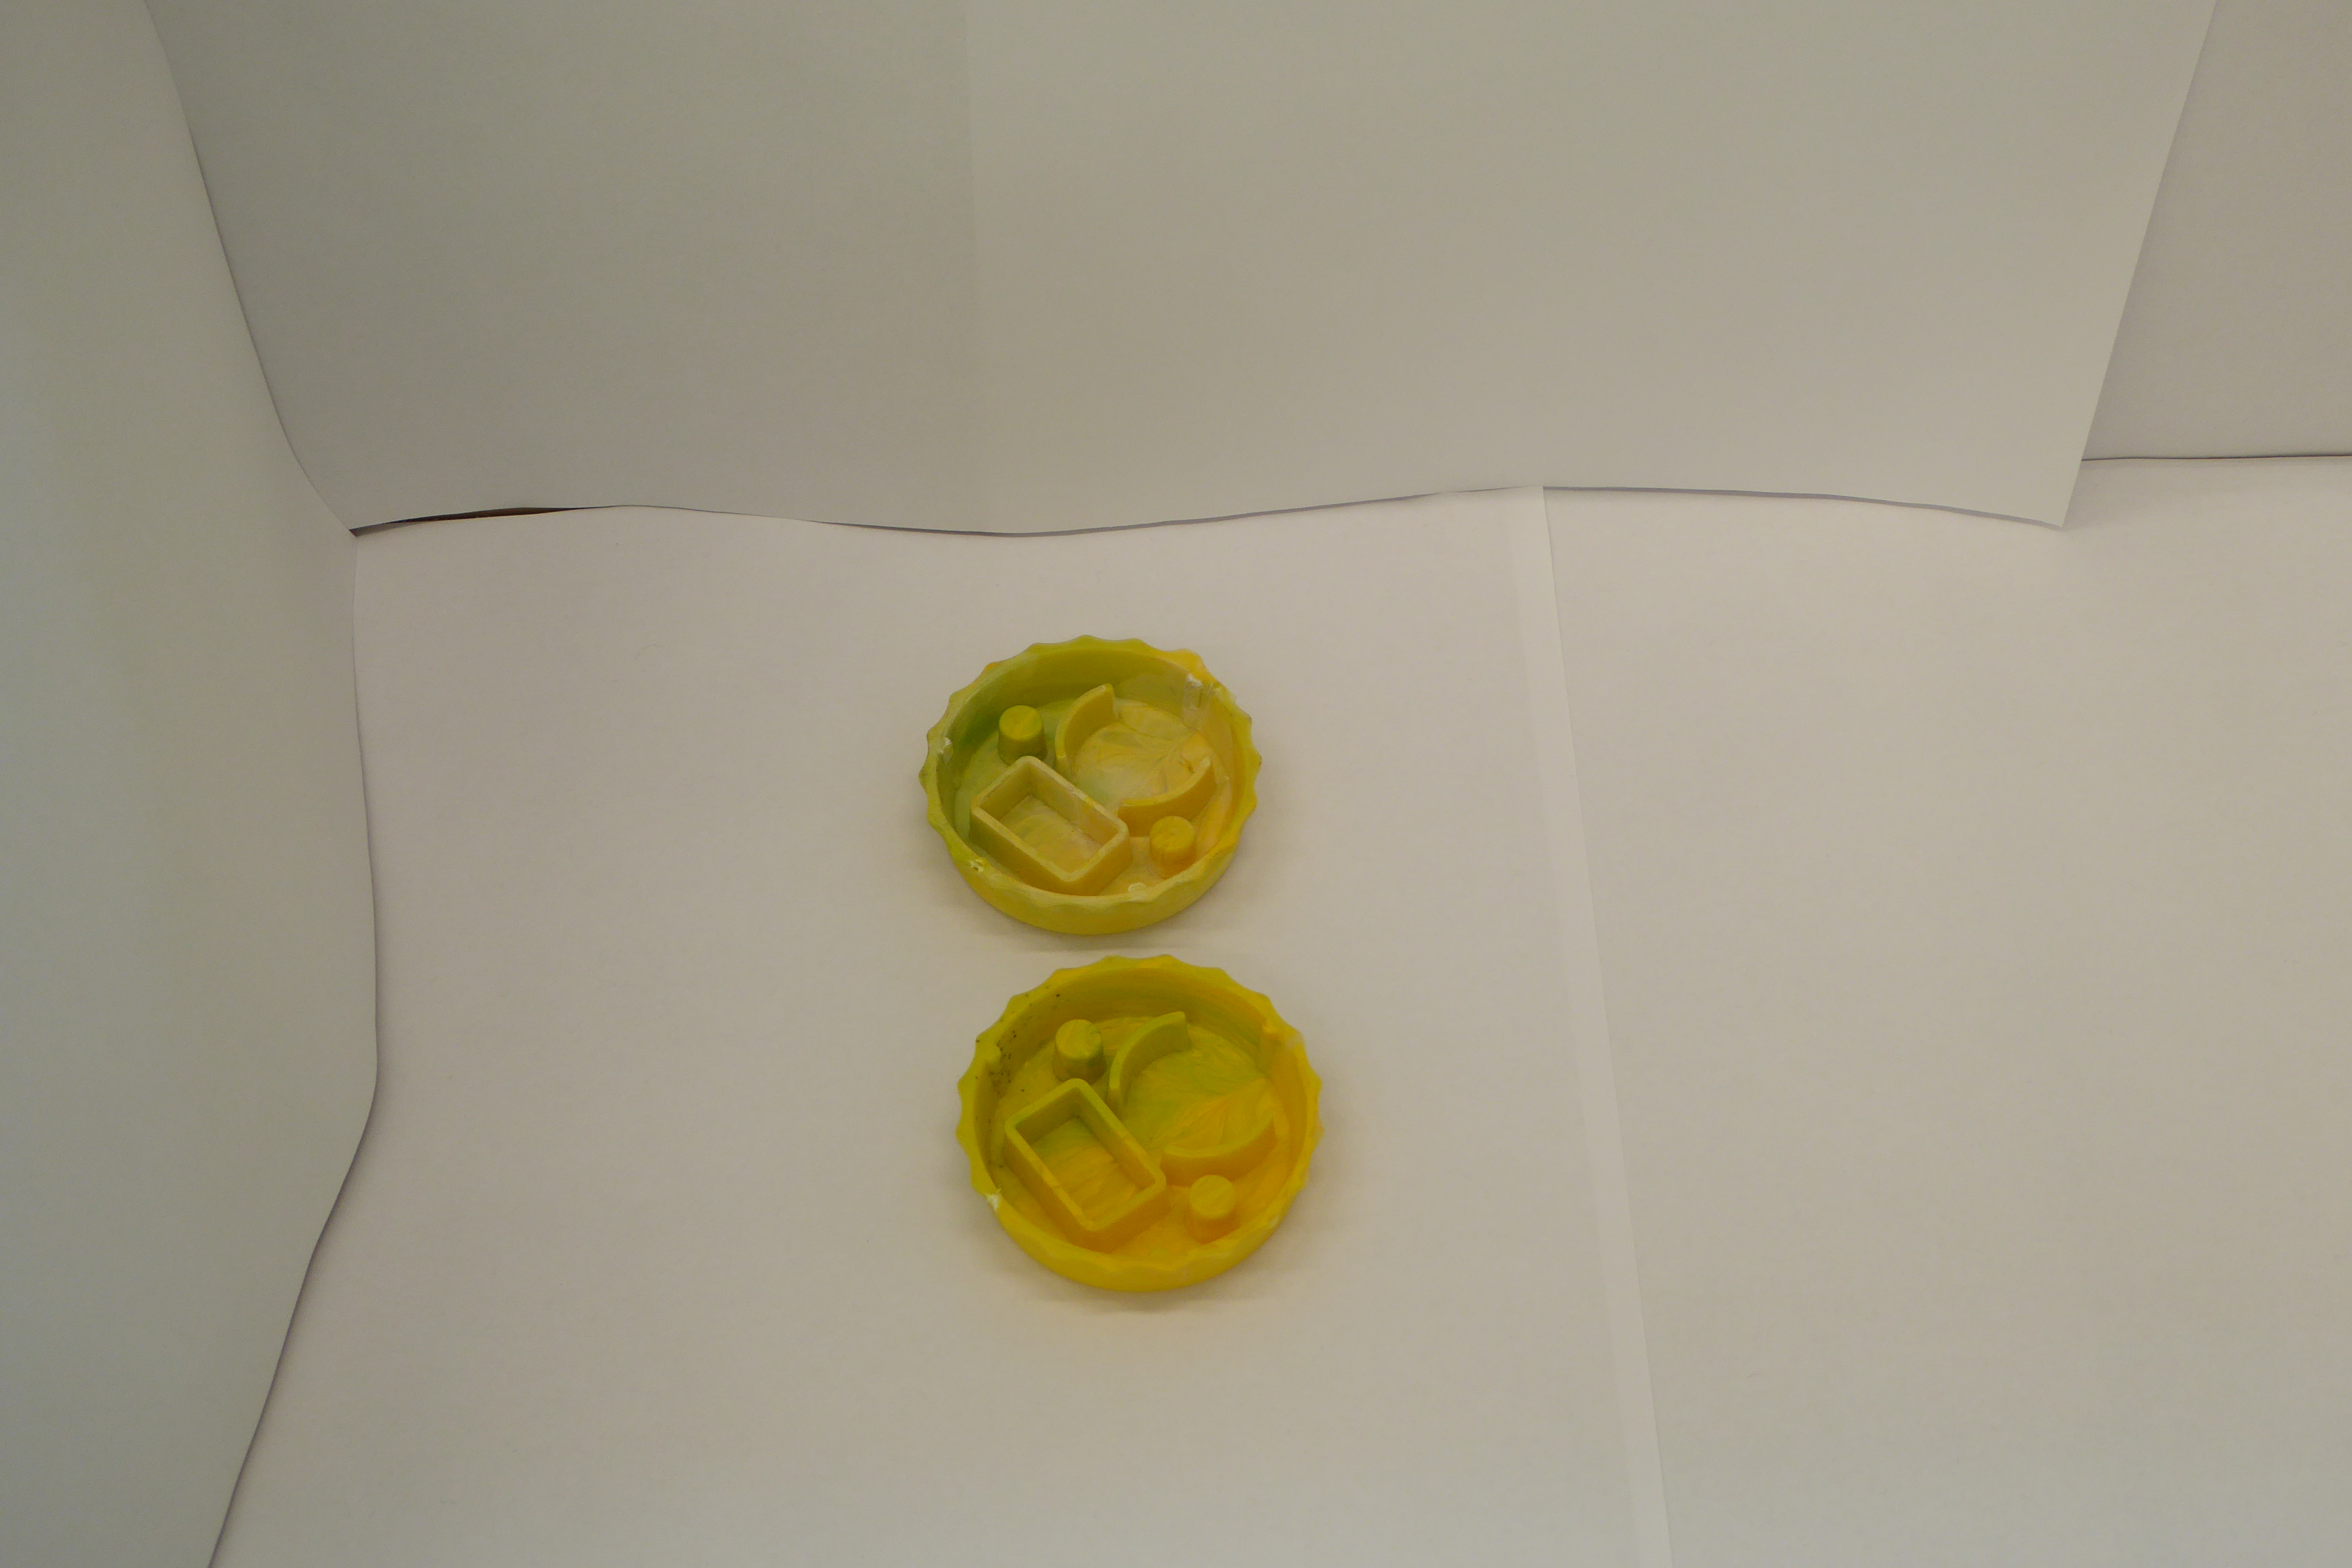
Label: Bottle Opener - Cover